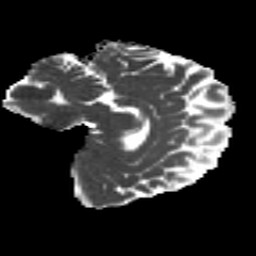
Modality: MD
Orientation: sagittal
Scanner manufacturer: siemens
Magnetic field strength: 3 T
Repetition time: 4.16 s
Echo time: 0.0806 s